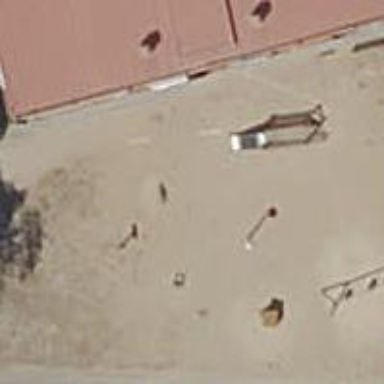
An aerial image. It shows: Playground area for leisure land.